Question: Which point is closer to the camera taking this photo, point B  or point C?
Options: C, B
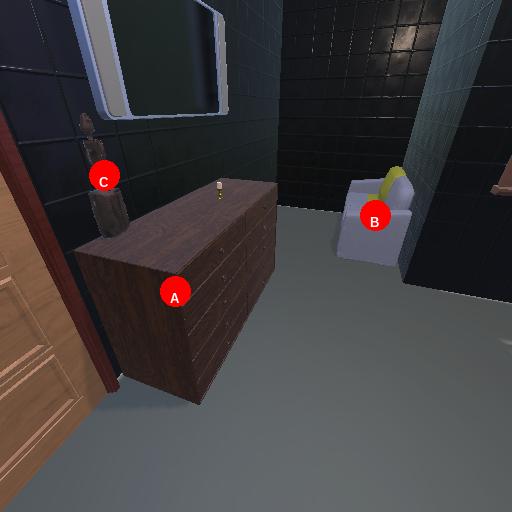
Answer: C